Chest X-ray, AP view. Patient: 16 years old, sex M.
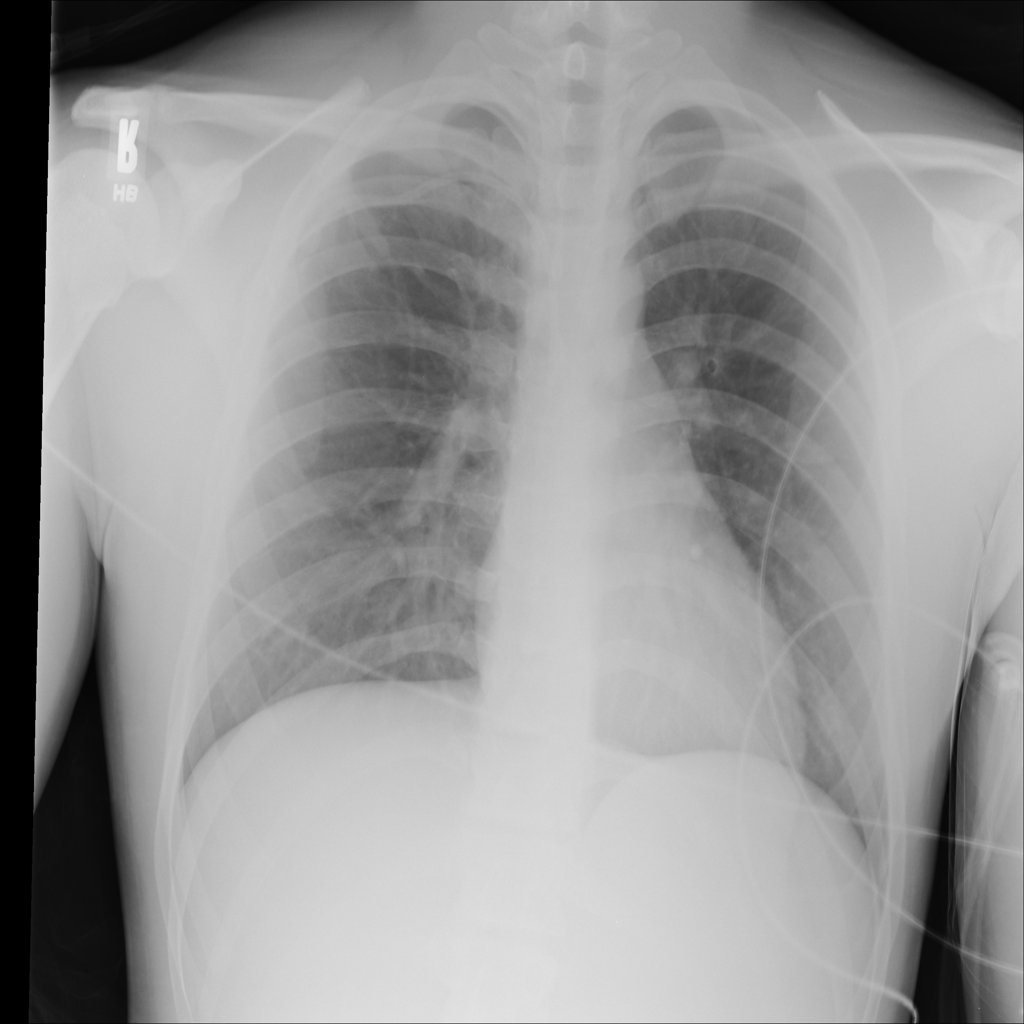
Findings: No Finding